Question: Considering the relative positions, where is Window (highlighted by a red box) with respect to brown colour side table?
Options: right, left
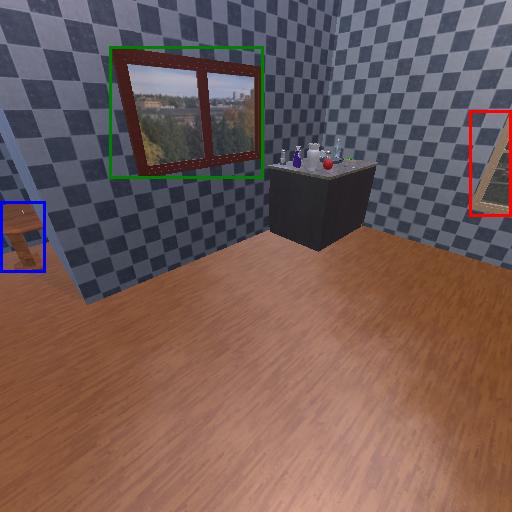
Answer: right